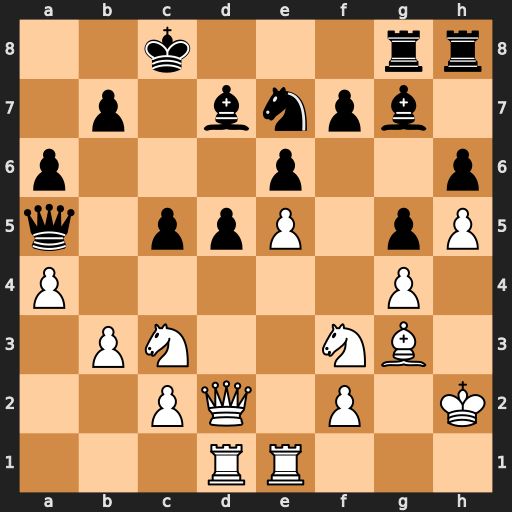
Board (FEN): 2k3rr/1p1bnpb1/p3p2p/q1ppP1pP/P5P1/1PN2NB1/2PQ1P1K/3RR3
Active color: w
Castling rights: -
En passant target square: -
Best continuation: Nxd5 Qxd2 Nxe7+